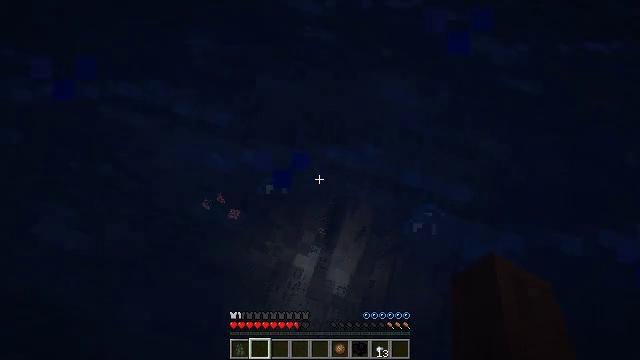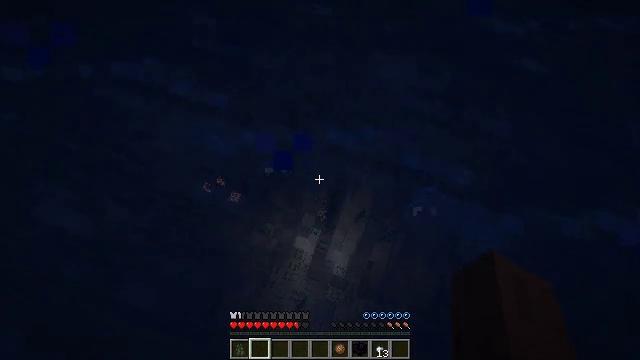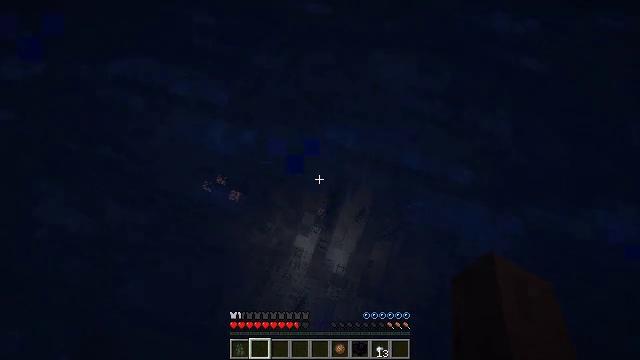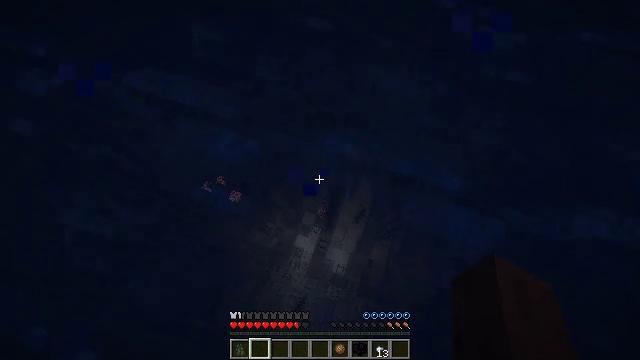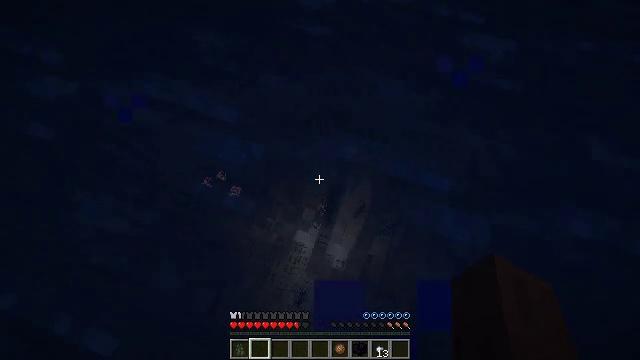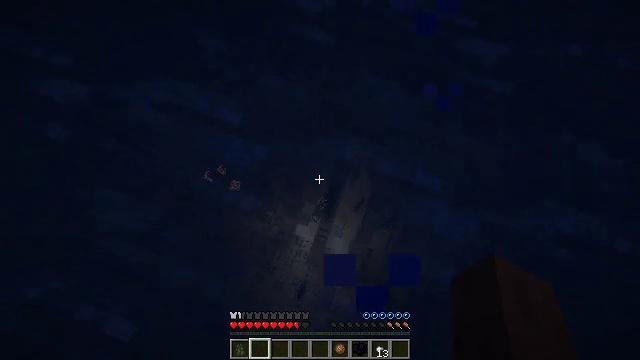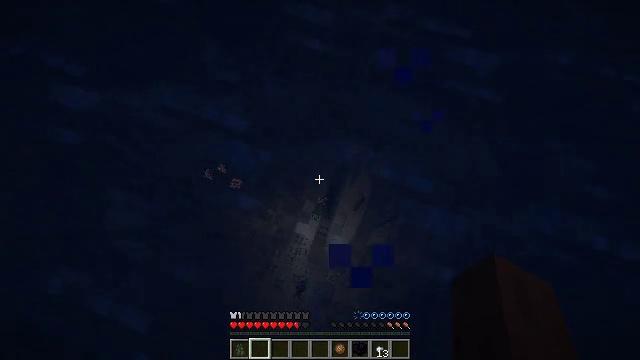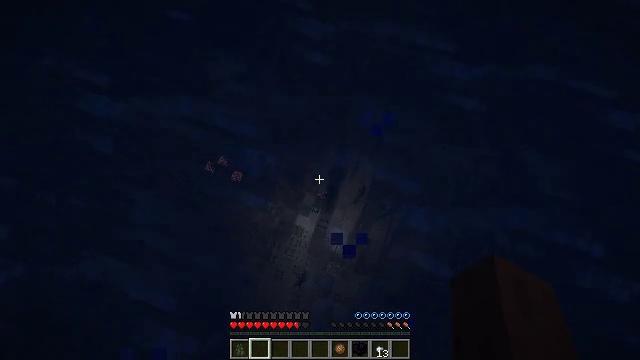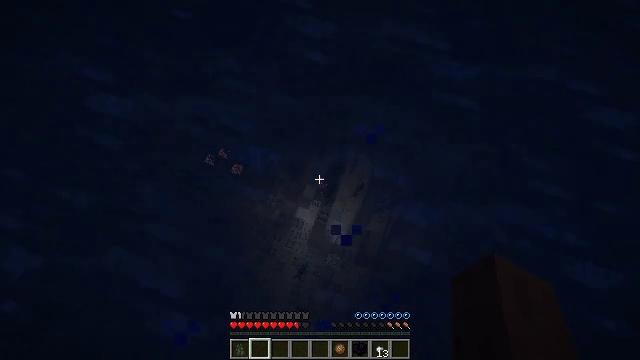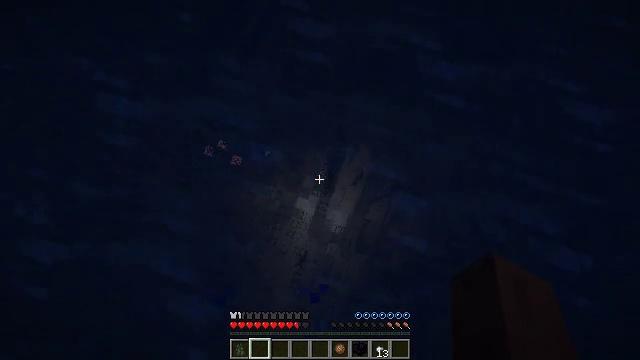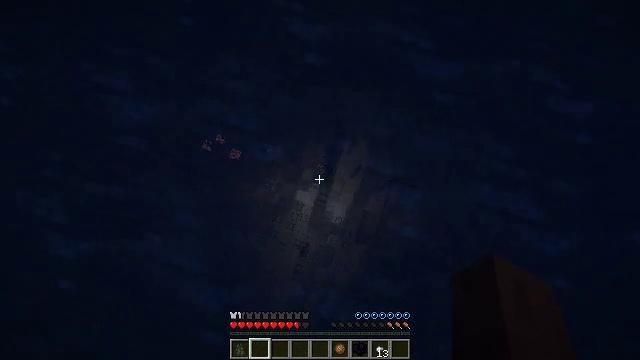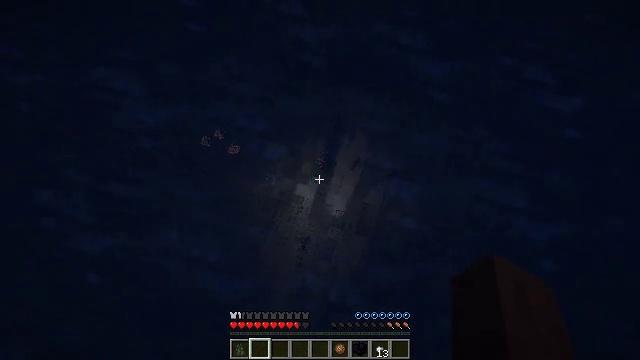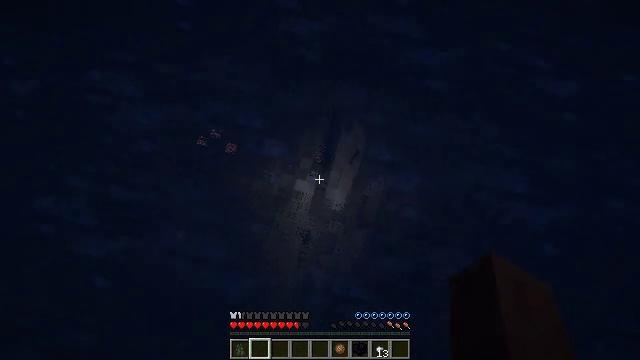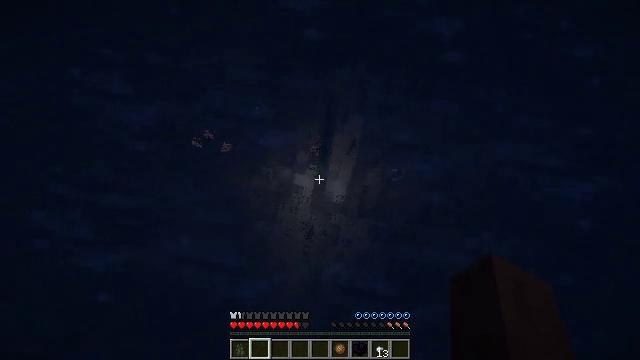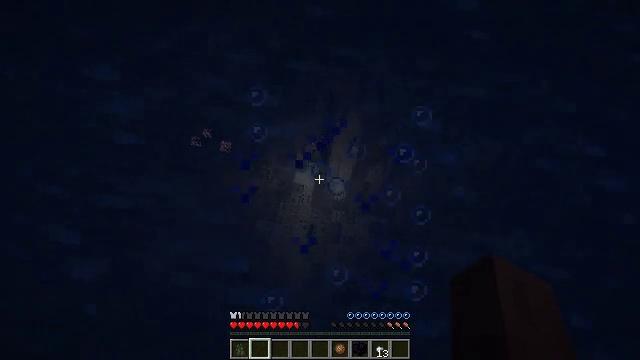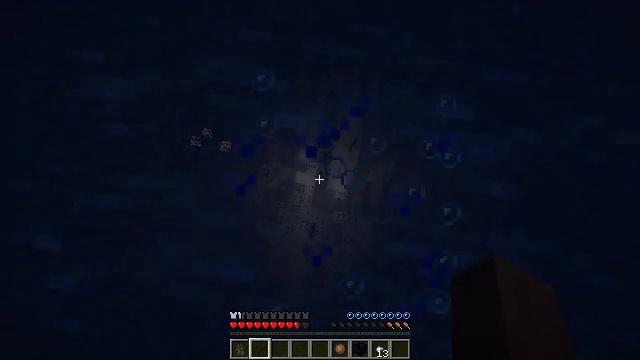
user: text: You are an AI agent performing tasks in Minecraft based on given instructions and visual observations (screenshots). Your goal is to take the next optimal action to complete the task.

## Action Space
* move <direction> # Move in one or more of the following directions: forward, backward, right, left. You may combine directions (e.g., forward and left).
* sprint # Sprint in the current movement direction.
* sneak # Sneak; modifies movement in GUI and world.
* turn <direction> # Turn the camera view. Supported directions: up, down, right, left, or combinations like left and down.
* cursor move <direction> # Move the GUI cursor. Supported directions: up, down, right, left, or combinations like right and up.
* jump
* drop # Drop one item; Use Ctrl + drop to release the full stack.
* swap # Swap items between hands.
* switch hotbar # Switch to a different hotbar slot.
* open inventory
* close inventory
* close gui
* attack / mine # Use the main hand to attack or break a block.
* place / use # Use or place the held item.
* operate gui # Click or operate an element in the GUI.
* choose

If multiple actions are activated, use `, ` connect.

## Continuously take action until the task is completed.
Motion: motion action
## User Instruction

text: Collect the sea lantern for its light.
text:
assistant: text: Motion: turn down, jump
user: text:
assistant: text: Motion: jump
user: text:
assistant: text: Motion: jump
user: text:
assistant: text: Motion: turn down, jump
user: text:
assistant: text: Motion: turn down, jump
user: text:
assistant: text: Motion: jump
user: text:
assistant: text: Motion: turn down, jump
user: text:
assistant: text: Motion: turn down, jump
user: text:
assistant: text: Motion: turn down, jump
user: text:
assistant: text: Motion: move left, turn right and down, jump
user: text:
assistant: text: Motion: move left, turn right and down, jump
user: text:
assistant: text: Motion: move left, turn right and down, jump
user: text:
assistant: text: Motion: move left, turn right and down, jump
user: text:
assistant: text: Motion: move left, jump
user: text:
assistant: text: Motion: move left, jump
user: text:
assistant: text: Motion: move left, jump
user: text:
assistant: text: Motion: move left, turn right and down, jump
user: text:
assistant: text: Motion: move left, turn right and down, jump
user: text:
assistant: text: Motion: move left, turn right, jump
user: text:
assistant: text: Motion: move left, jump
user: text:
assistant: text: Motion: move left, jump
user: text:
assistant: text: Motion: move left, jump
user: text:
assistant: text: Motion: move left, jump
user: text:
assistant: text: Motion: move left, turn right, jump
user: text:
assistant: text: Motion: move left, turn right, jump
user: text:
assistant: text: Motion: move left, jump
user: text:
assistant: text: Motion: move left, jump
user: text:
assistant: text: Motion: move left, turn right, jump
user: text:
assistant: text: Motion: move left, turn right, jump
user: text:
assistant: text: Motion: move left, turn right, jump